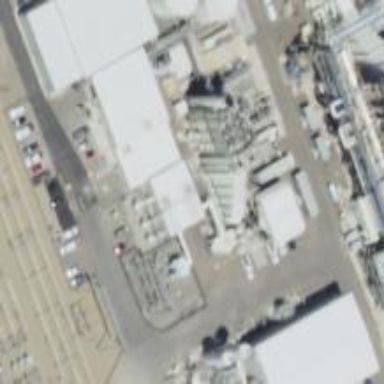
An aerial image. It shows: Gas turbine generator.